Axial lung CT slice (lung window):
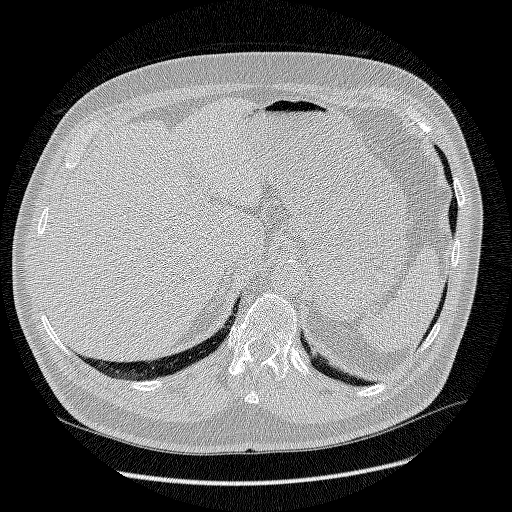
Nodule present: no